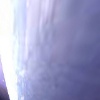
Label: sunburn